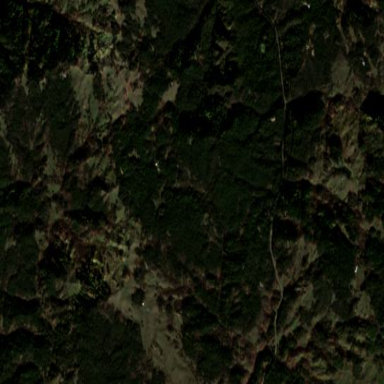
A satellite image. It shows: Forest area.